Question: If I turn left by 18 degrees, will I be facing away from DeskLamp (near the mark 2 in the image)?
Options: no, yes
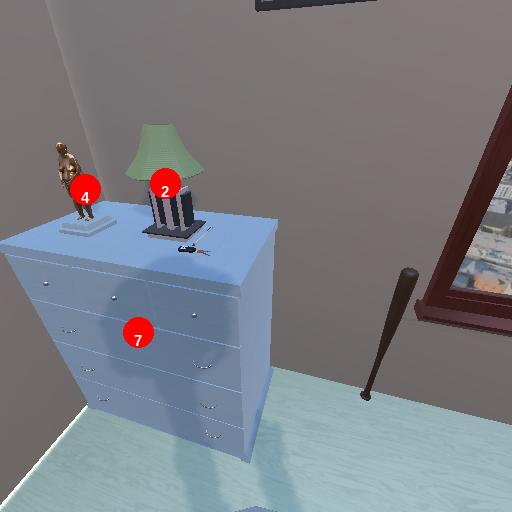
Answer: no